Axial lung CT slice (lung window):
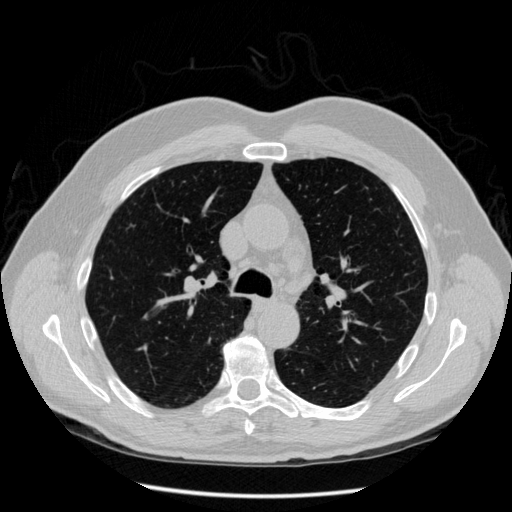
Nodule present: no